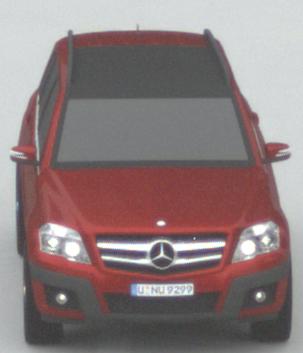
Make: Mercedes-Benz
Model: GLK 280
Detailed model: GLK-Class (204)
Model produced from: 2008/10
Model produced until: 2009/04
Doors: 5
Color: red
Road condition: dry road
Daytime: morning or afternoon
Contrast: low contrast